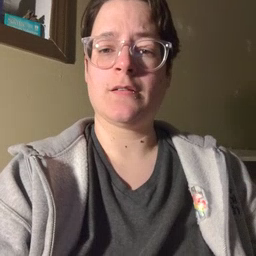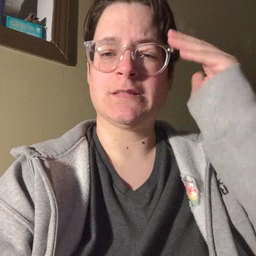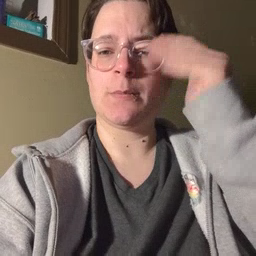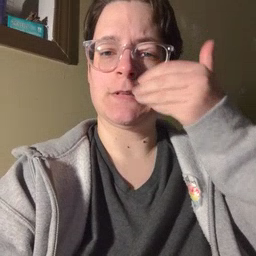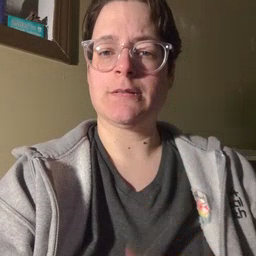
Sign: sleepy